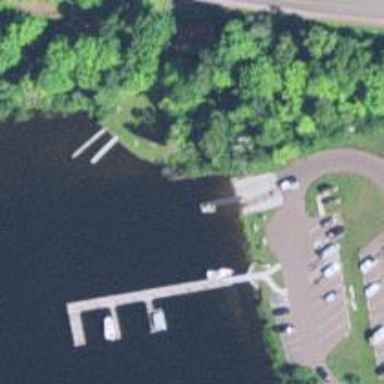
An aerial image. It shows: Slipway on leisure land.